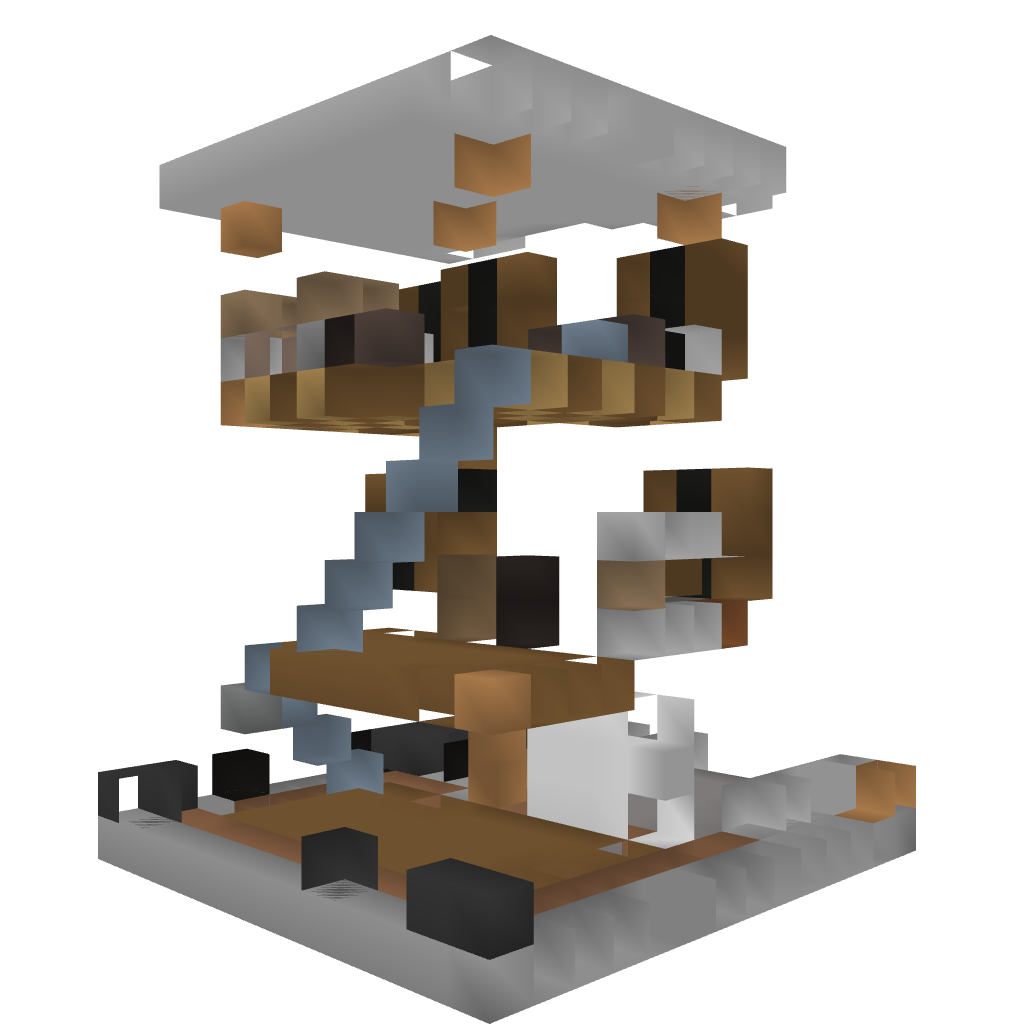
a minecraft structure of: Modern Town House